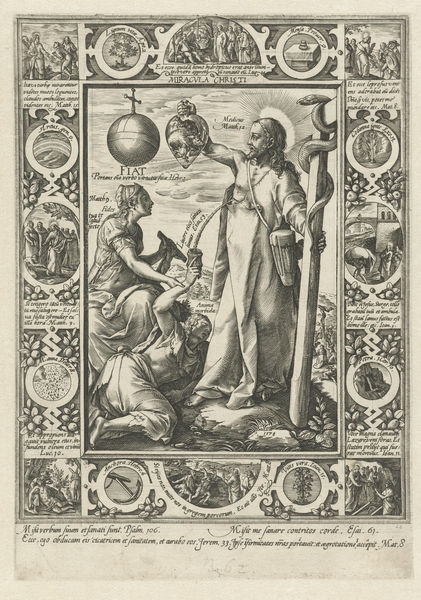
Titel: De wonderen van Christus
Künstler: Hendrick Goltzius
Standort: Amsterdam
Institution: Rijksmuseum
Schlagwörter: femmes, homme, femme, christ, gravure, vin, dessin, église, terre, bâton, jésus, sainte, croix, saint, boule, animal, serpent, scène, page, orthodoxe, pain, coeur, prêtre, apôtres, évangile, religieux, serpet, fiat, romper, illumination